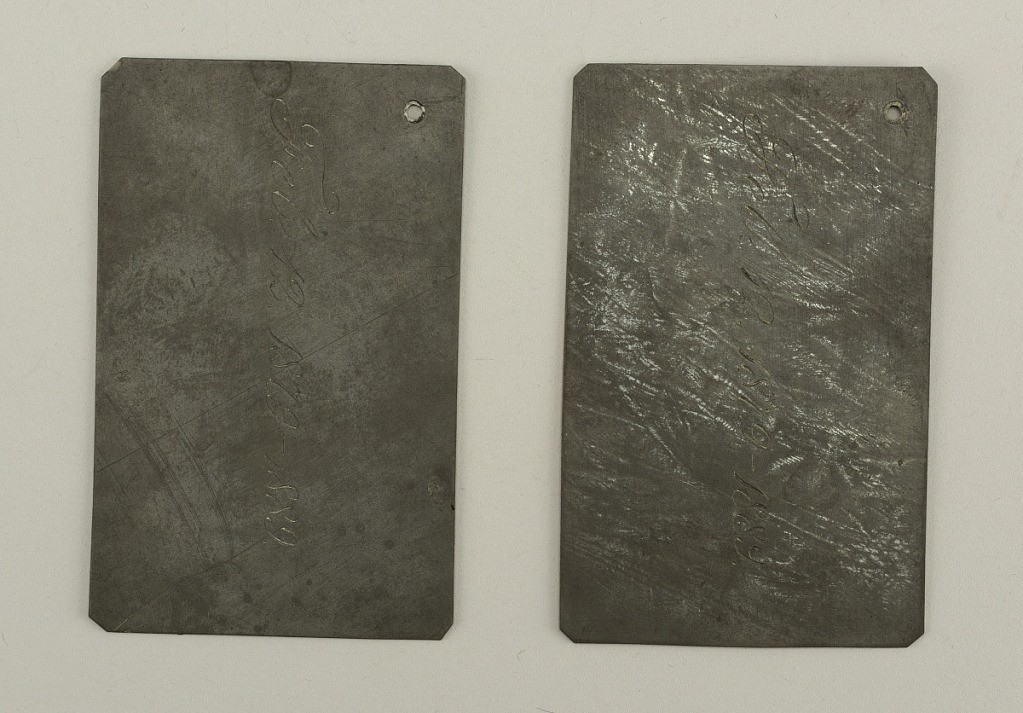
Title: Plate, etching
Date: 1889
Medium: Plate, etching
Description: Sheet metal. On one side, engraved script reading "Feb. 12, 1879-1889". Reverse, plan. Corners cut at angle of 45 degrees. Small punched hole with yellowed ribbon in upper left corner.